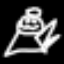
Label: angel